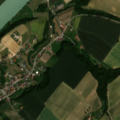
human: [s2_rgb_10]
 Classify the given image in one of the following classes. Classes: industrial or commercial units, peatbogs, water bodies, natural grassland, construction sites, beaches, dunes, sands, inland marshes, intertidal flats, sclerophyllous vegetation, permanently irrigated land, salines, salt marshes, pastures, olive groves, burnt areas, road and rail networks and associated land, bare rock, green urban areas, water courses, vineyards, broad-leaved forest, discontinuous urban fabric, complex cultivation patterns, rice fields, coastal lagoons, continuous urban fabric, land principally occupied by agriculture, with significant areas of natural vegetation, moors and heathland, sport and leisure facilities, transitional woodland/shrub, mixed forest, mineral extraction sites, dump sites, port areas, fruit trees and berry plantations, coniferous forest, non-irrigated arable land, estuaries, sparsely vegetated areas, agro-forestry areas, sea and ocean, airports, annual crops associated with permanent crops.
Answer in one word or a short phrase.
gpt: discontinuous urban fabric, non-irrigated arable land, pastures, land principally occupied by agriculture, with significant areas of natural vegetation, broad-leaved forest, water courses